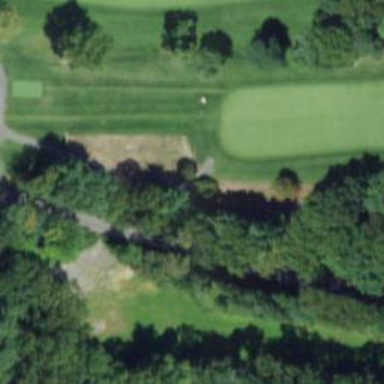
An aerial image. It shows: Footway that doubles as golf path.